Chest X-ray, PA view. Patient: 43 years old, sex F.
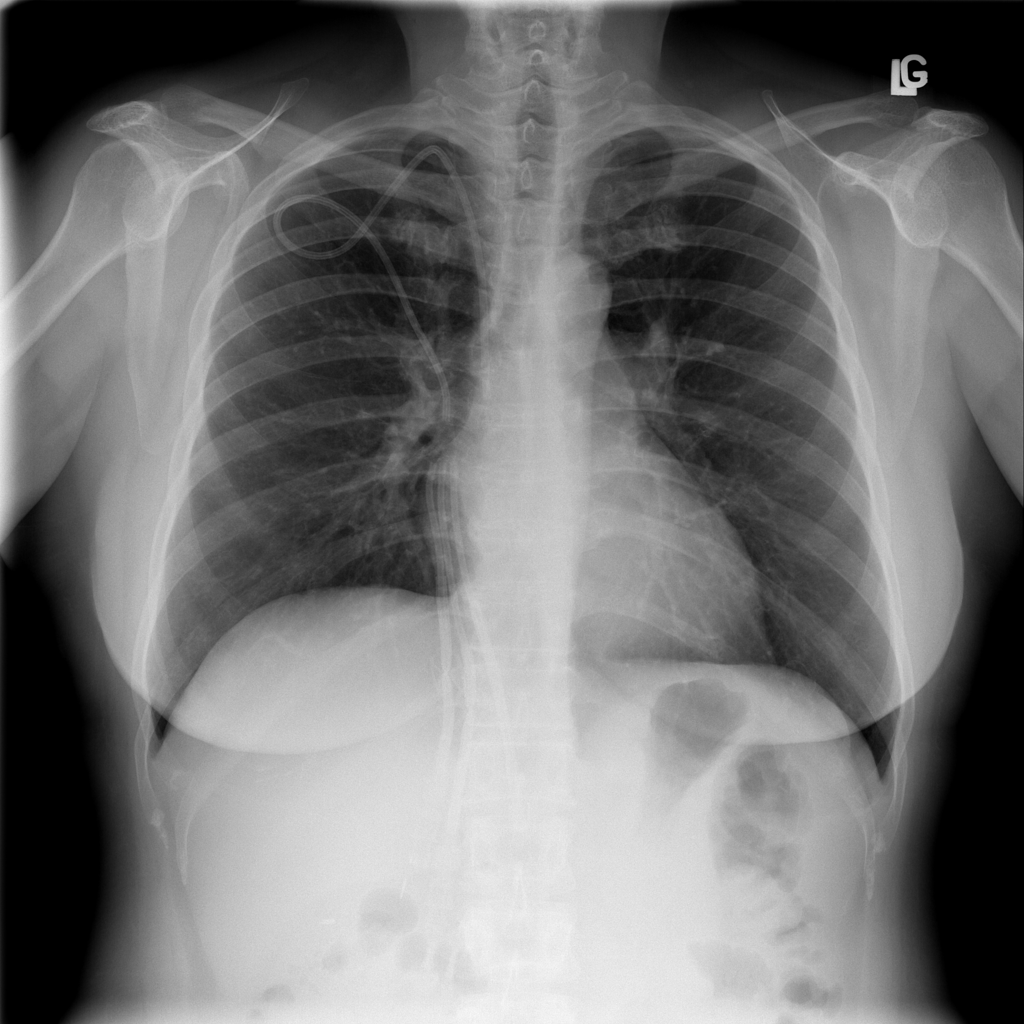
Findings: No Finding